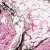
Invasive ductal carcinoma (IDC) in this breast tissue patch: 0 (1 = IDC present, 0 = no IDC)